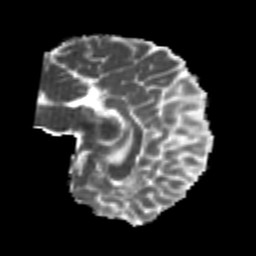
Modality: MD
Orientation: sagittal
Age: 22
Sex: male
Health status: healthy
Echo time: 0.074 s